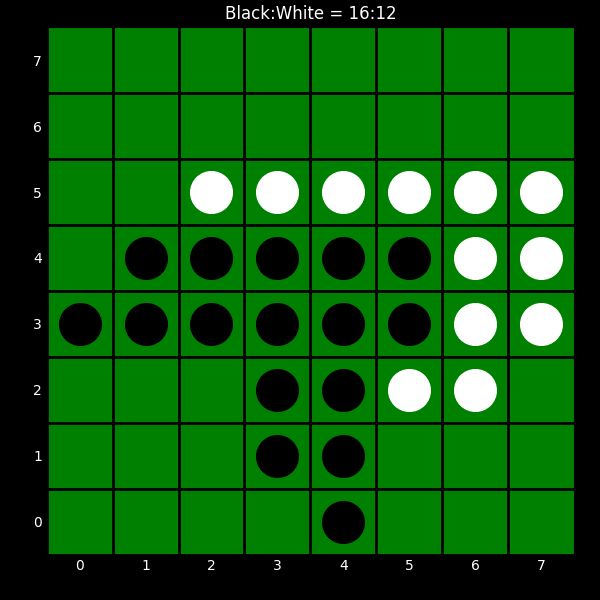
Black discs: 16
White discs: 12